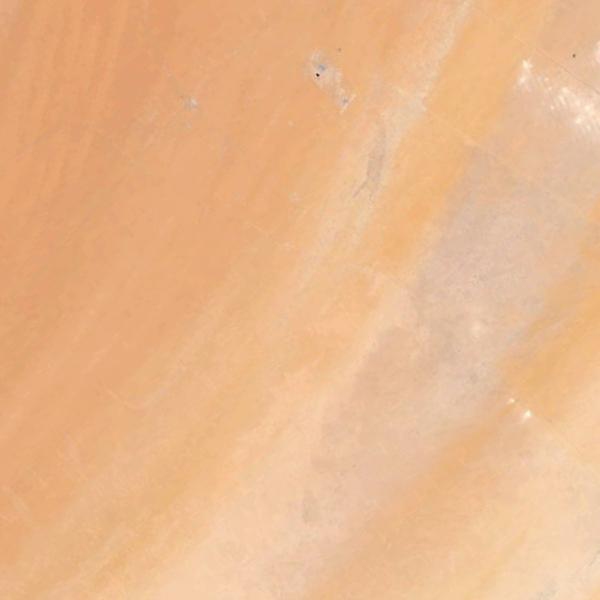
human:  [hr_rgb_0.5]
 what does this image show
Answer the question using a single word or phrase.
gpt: desert